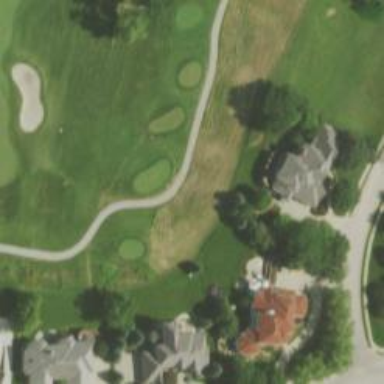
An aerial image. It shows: Well-maintained path for golf carts. The track type is grade1.